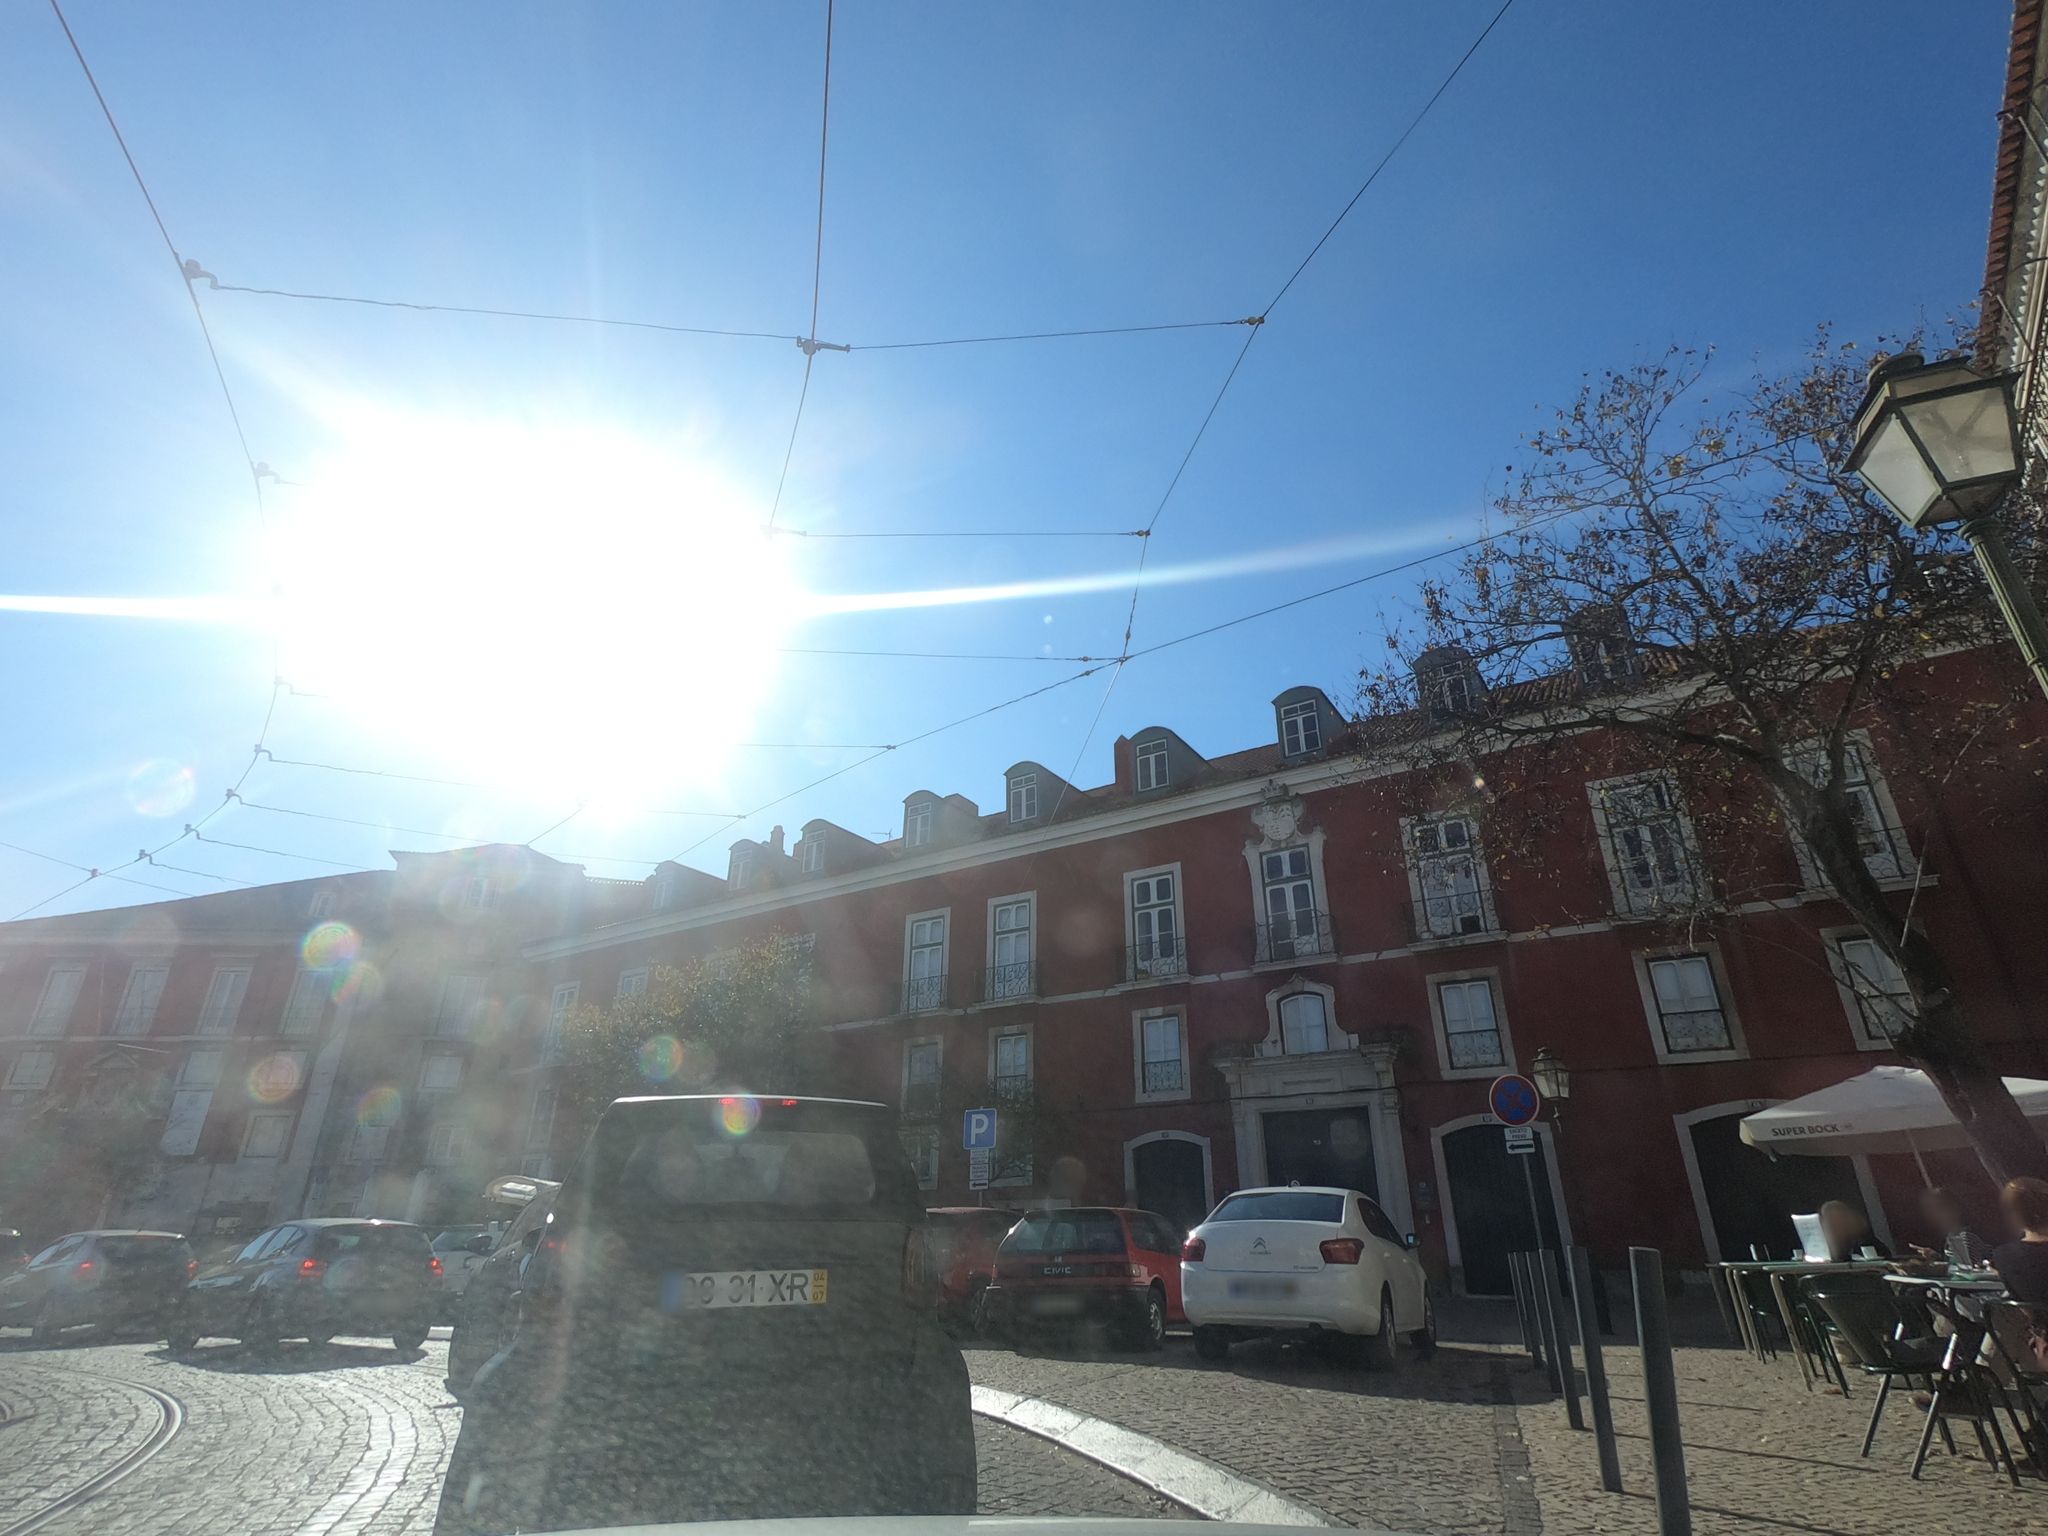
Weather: clear
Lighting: day
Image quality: good
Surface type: driving surface
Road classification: footway, steps, pedestrian, residential
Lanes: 2
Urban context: urban centre
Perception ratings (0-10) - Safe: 1.08, Lively: 3.88, Beautiful: 4.28, Boring: 8.23, Depressing: 5, Wealthy: 7.73